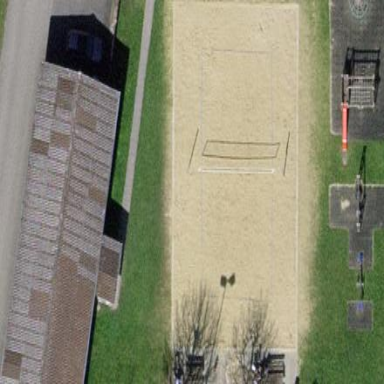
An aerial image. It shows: Beach volleyball pitch for leisure land.